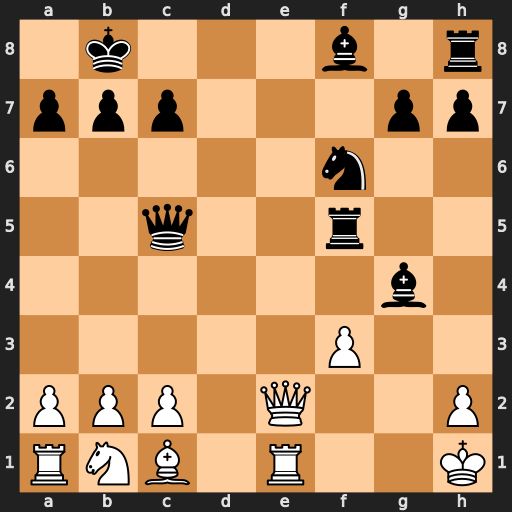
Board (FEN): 1k3b1r/ppp3pp/5n2/2q2r2/6b1/5P2/PPP1Q2P/RNB1R2K
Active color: w
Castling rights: -
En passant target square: -
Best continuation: Qe8+ Nxe8 Rxe8#